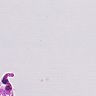
Metastatic tissue present: no